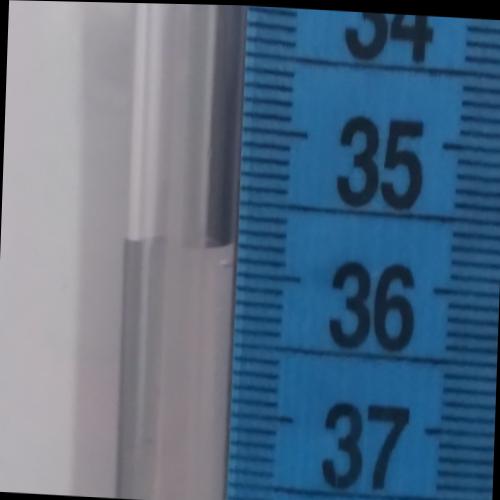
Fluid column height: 35.8 cm